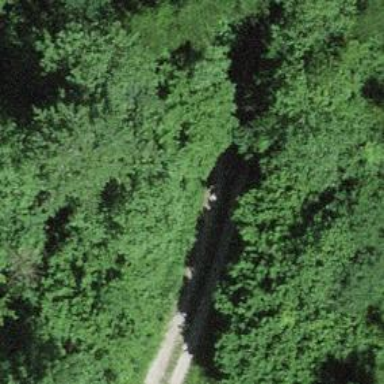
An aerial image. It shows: Gravel track with grade2 quality.